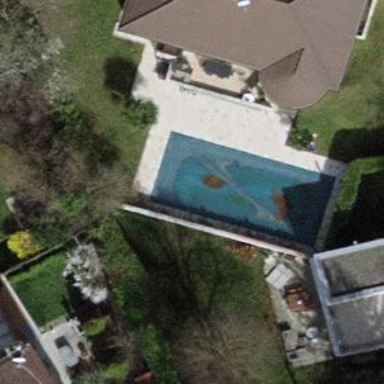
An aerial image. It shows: Swimming pool located in leisure land.